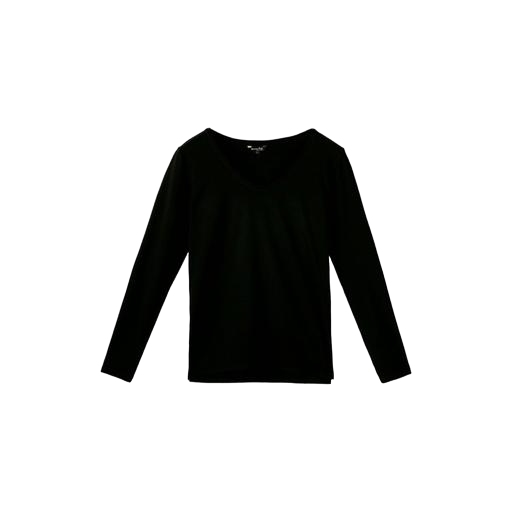
black high gauge long sleeve tee, black women's long sleeve t-shirt, black long-sleeve v-neck top, white background